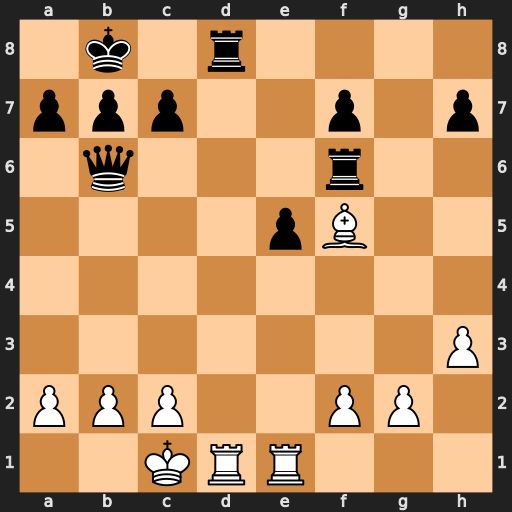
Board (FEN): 1k1r4/ppp2p1p/1q3r2/4pB2/8/7P/PPP2PP1/2KRR3
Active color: w
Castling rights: -
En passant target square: -
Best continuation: Rxd8#